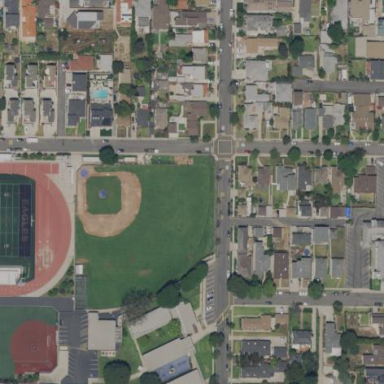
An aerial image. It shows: Baseball pitch for leisure and sports activities.